Question: is there a simple css way to achieve the following layout?:

here you can see 2 div containers which are 100% in height. The right div is for menu and is 200px in width. And the left div should be also 100% in width but with a 200px margin-right (this solution is not working for me :/ ) at least not in all browsers.
If it is not possible, can anyone recommend maybe a jquery plugin?
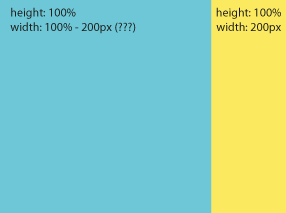
Answer: You do like this :
'''
.right{
float:right;
width:200px;
height:100%;
background:red;
}
.left{
overflow:hidden;
background:green;
height:100%;
}
html, body{
height:100%;
}
'''
Check this <URL>